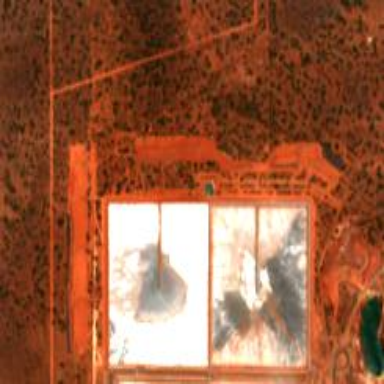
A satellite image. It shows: Man-made tailings pond.